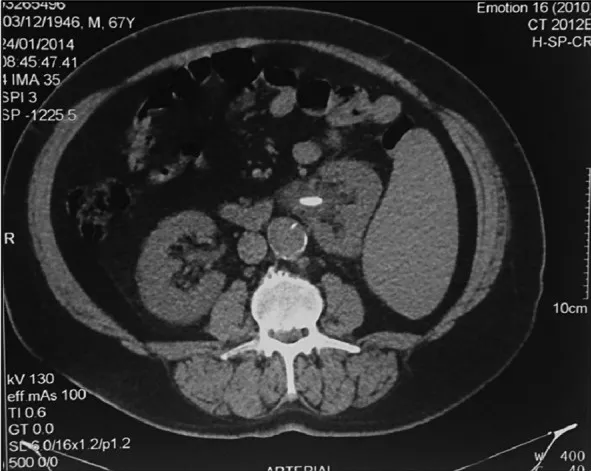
Abdominal CT that evidences splenomegaly and nephrolithiasis.
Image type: radiology (ct)